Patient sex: M
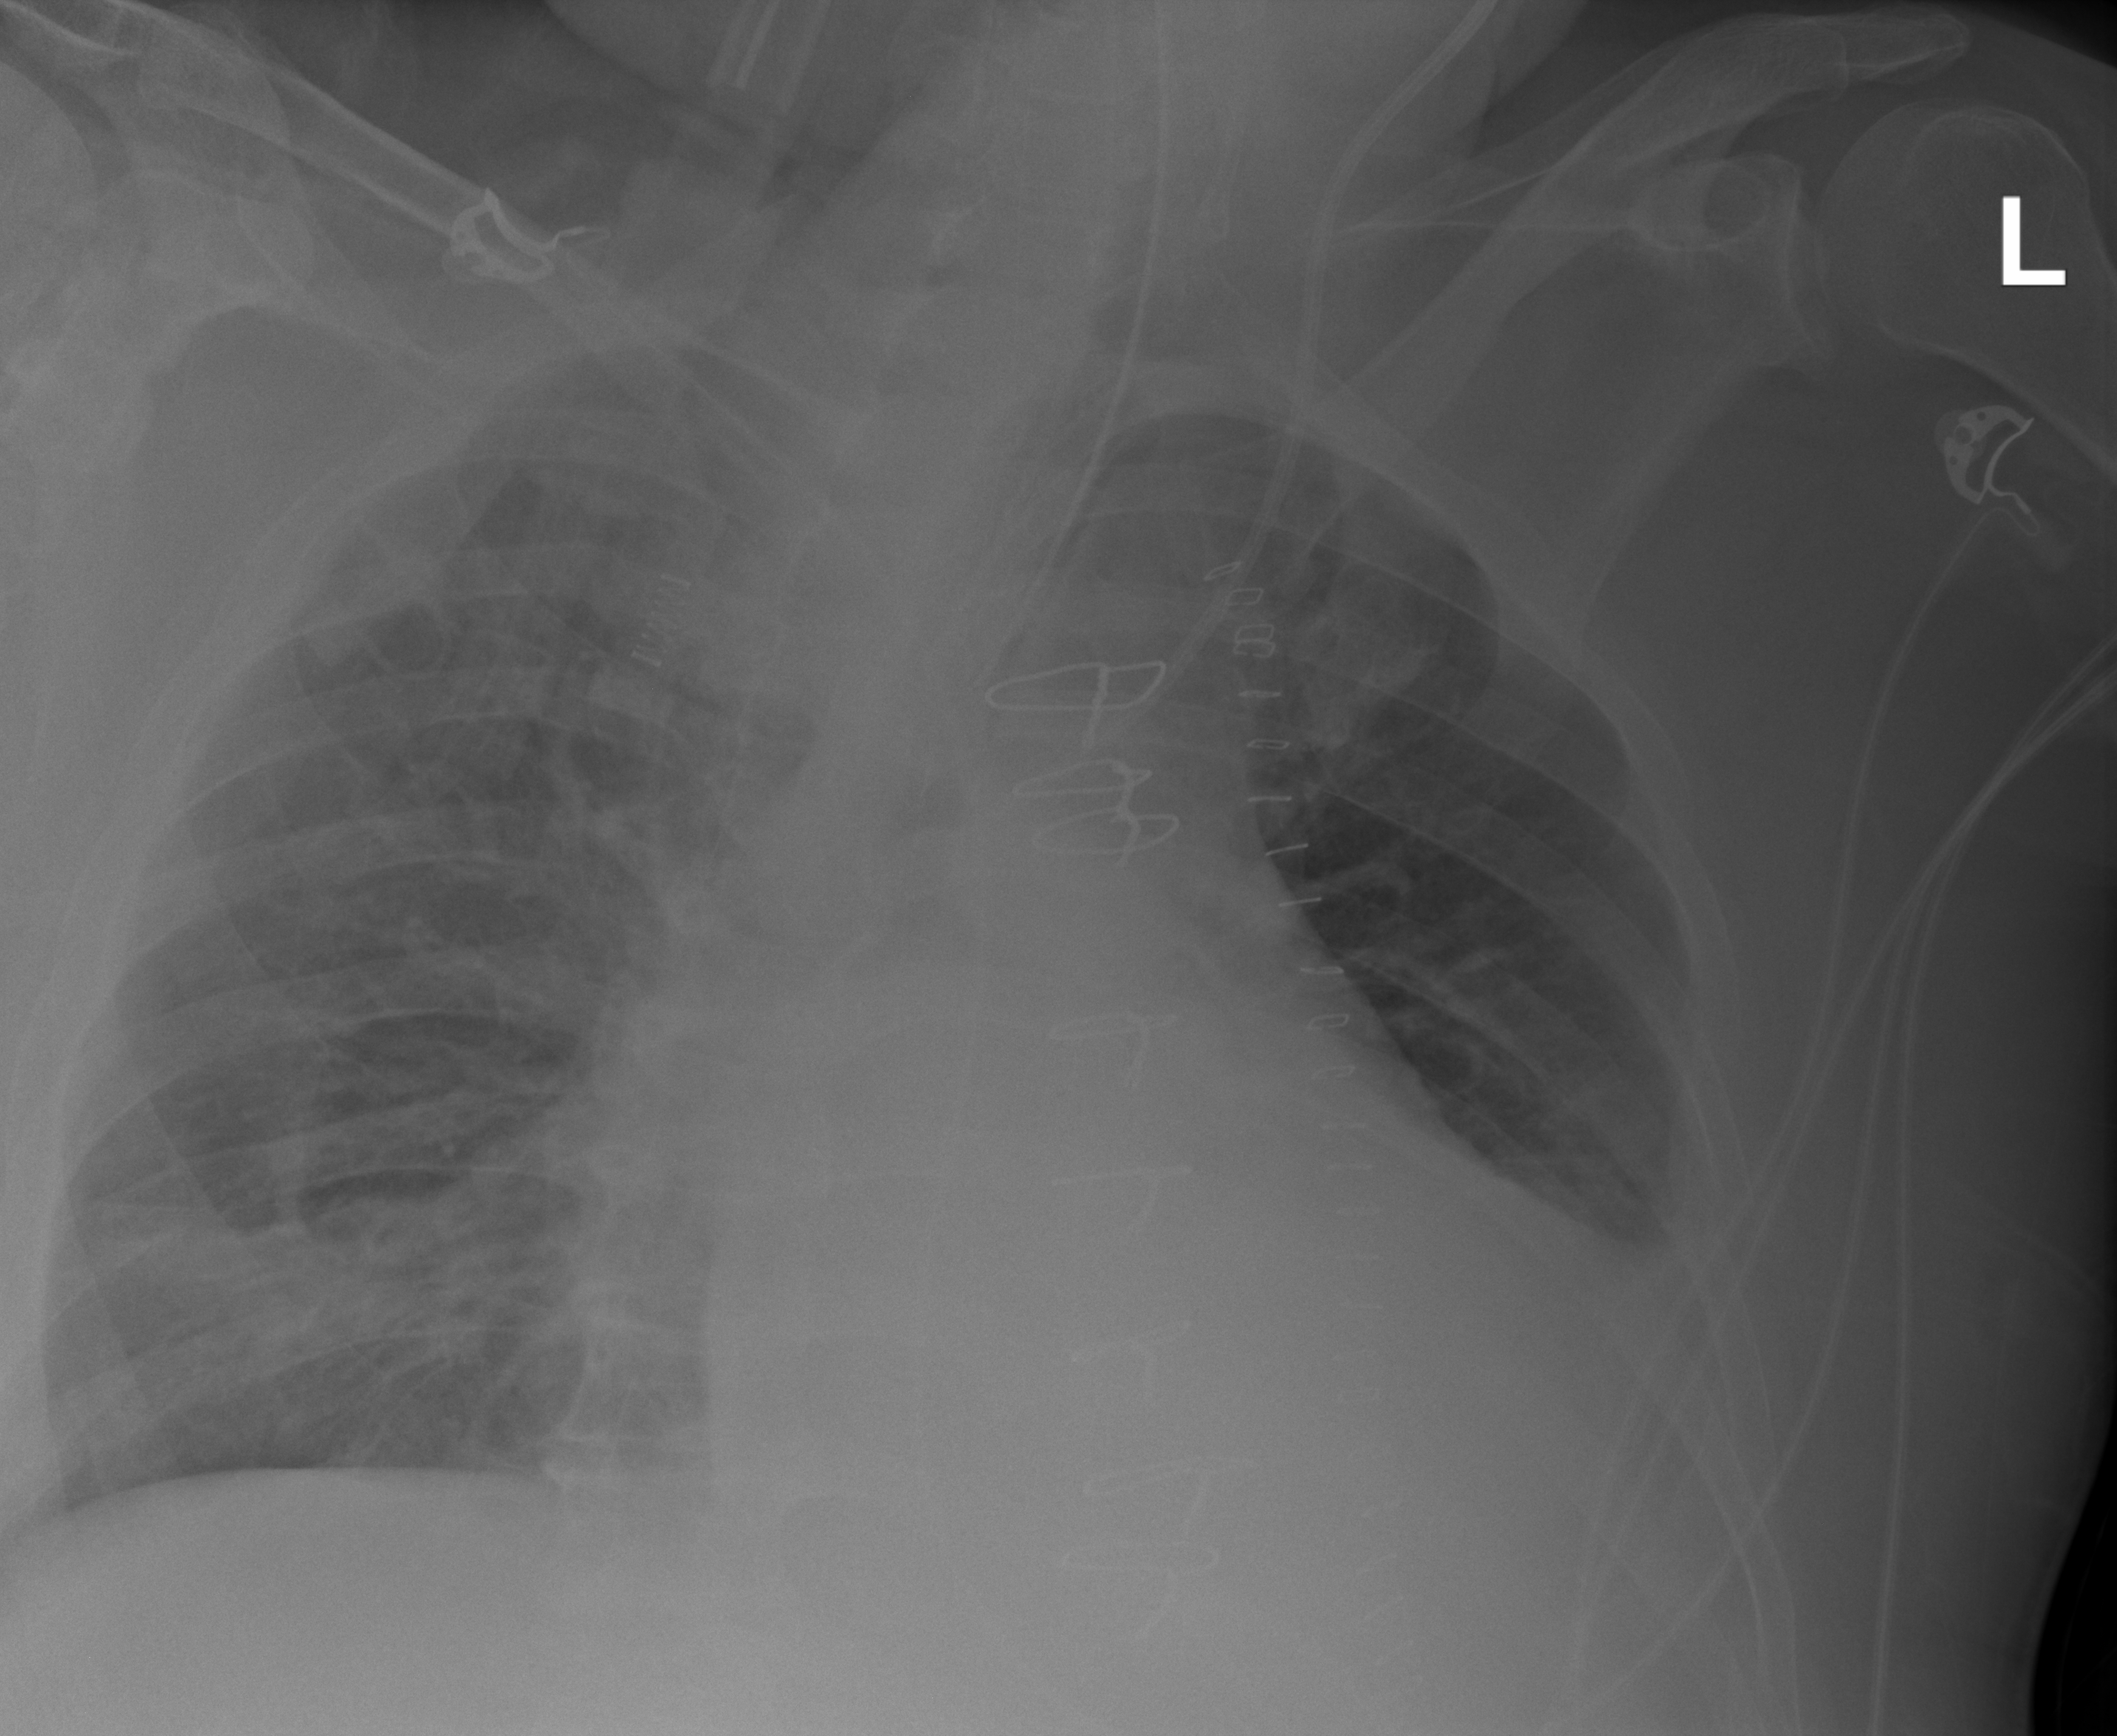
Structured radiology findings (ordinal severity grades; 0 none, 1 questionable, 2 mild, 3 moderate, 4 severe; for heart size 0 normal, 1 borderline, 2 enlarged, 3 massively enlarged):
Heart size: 2
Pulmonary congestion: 3
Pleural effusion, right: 0
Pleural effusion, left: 2
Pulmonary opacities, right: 2
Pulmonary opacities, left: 0
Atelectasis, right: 2
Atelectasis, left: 2